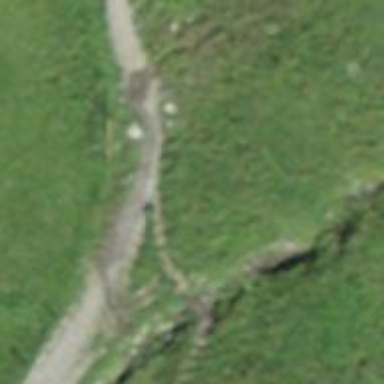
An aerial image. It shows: Path with pebblestone surface.